Question: Not sure if i'm using the right vocabulary. In the browsable api that comes for free with django-rest-framework, I was wondering if there was a way to autogenerate a form similar to how we define ModelForms. This would allow us to more easily test input to the API in some cases.
I'm currently using ModelSerializers and the generic view APIView in case that makes a difference.
I have read the documentation (several times at this point) but didn't see it mentioned anywhere.

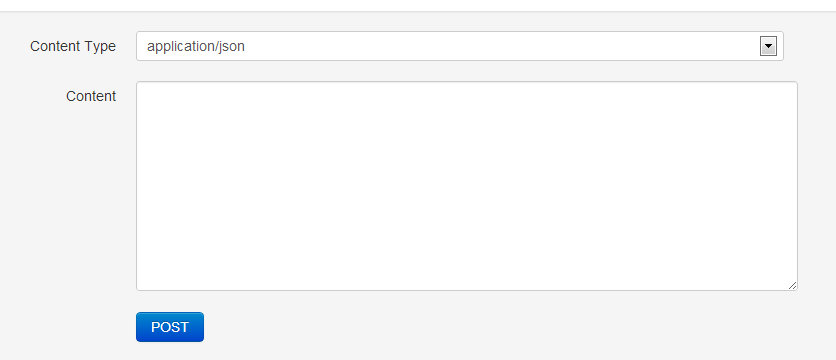
Answer: If you're using the generic class-based-views you'll get that for free. Try the live tutorial at <URL> logging in as one of the users, so that you can create some snippets. eg user: 'max', password: 'max'.
Any views subclassing 'GenericAPIView' and setting a 'serializer_class' will get that behavior, as REST framework can determine what the form should look like.
For example:

(Note the form input at the bottom of the screen shot)
If you're just working from 'APIView' you'll get the generic content input (such as json), like the once you've included a screenshot of, which is also useful, but not quite as convenient as the forms.